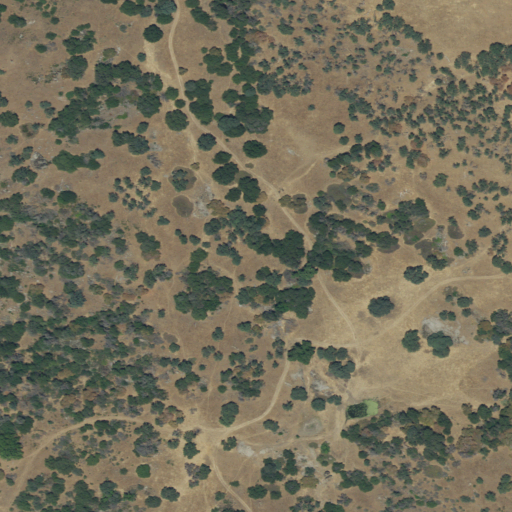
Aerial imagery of plain(s) in California named Bear Flat containing shrub and grassland